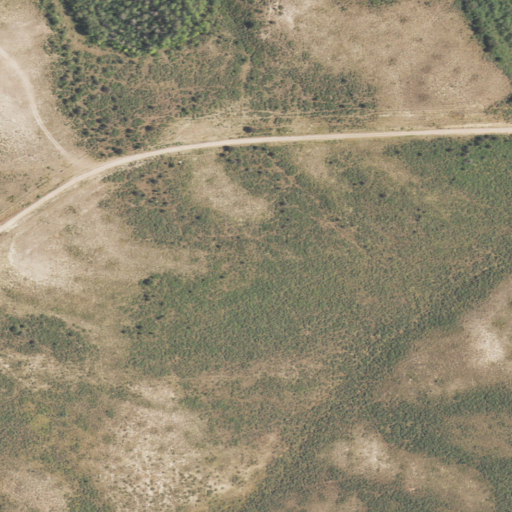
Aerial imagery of ridge(s) in Wyoming named Bear River Divide containing shrub, mixed forest, and grassland